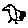
Label: bird